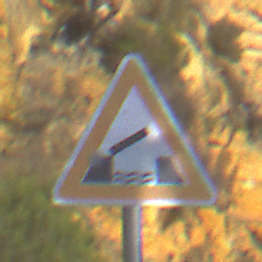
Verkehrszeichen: BeweglicheBruecke
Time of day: MorningAfternoon
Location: Outdoor (RoadRail)
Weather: PartlyCloudy
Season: NotSpecified
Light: Natural